Question: I was hoping someone could help me. I have been trying to solve this problem where my large source files opened in NEtBeans ends up garbled unreadable text. At first I thought it was netbeans but then it turns out being a Java issue. I have followed these instructions (Screenshot on this page)
<URL>
I am not sure I am entering the correct Device when I run the command lspci in terminal.
lspci gets me this
'''
06:00.0 VGA compatible controller: ATI Technologies Inc Barts XT [ATI Radeon HD 6800 Series]
'''
Which then I update my xorg.conf file with the following text.
'''
Section "Device"
Identifier "ATI Technologies Inc Barts XT [ATI Radeon HD 6800 Series]"
Option "AccelMethod" "xaa"
Option "RenderAccel" "true"
EndSection
'''
But I still have garbled text when the source files become large. When I say large I am talking about 2000+ lines.
Here is a screenshot

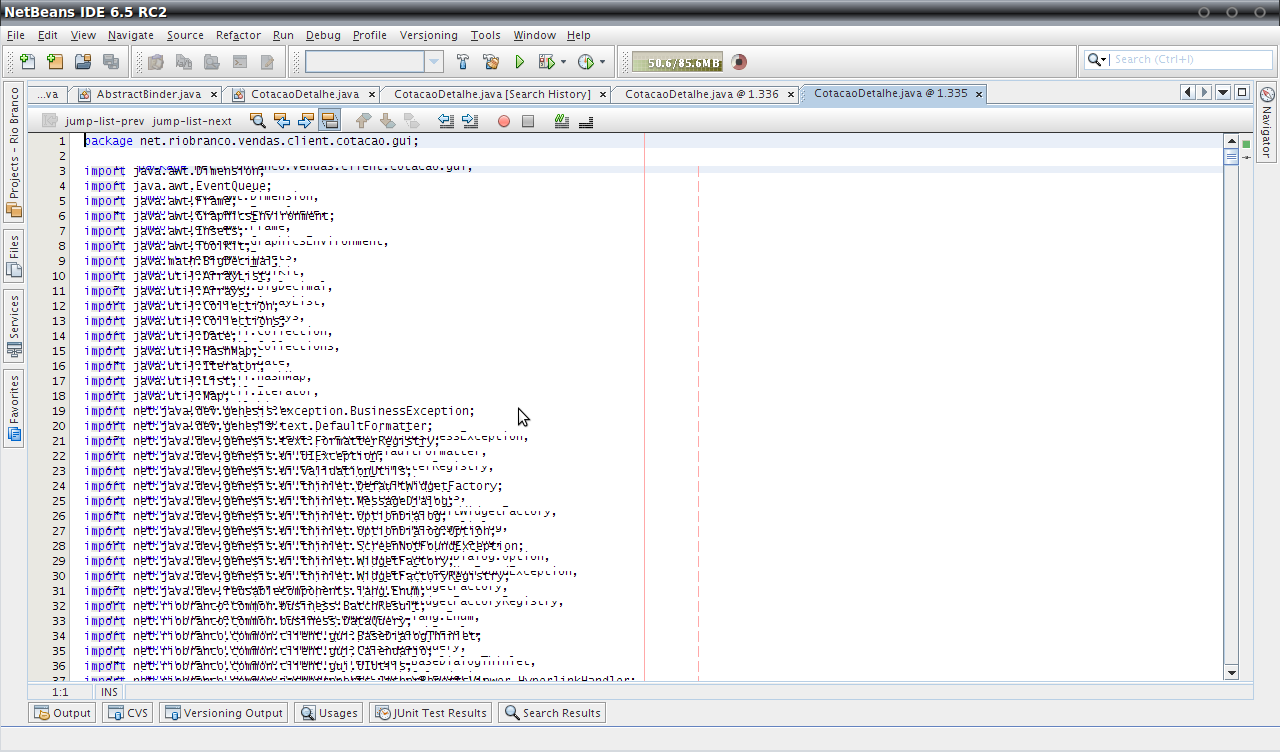
Answer: This problem worked it self out. Could have been a bug in netbeans, and a older version of fedora. I am not using 7.0.1 netbeans, and fedora 17.